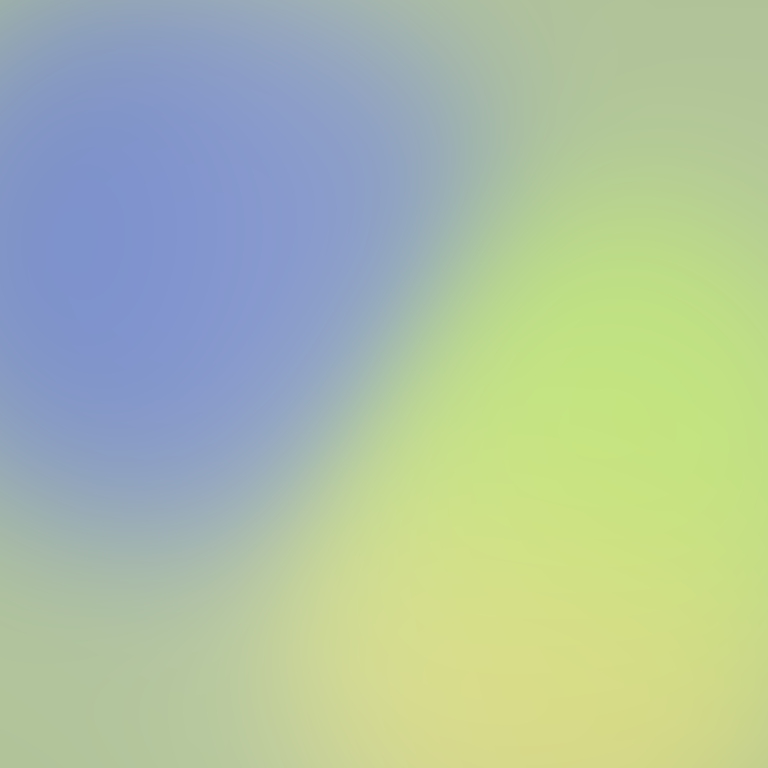
Abstract light effect, smooth gradient from soft blue to gentle yellow, calm atmosphere, diffuse light, no room, no furniture, no objects.